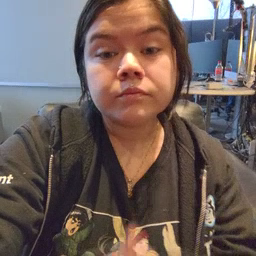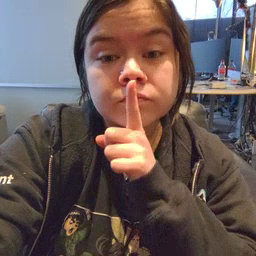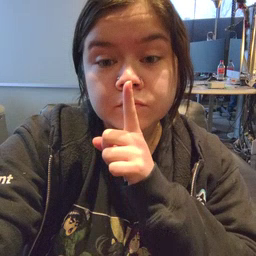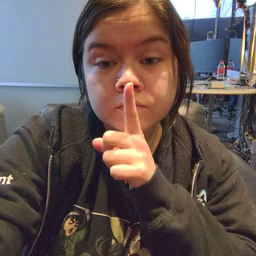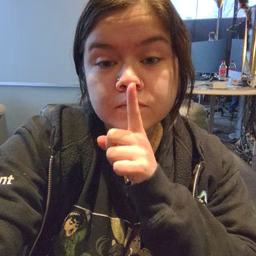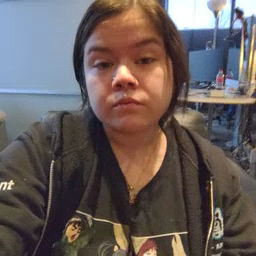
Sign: shhh